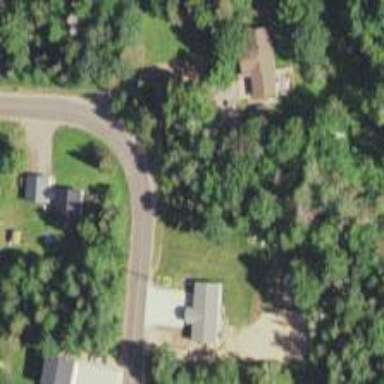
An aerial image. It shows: Residential road.